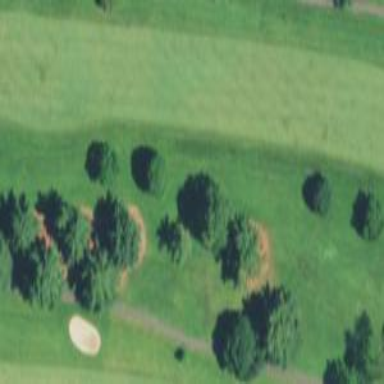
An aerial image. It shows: Golf fairway in the image.